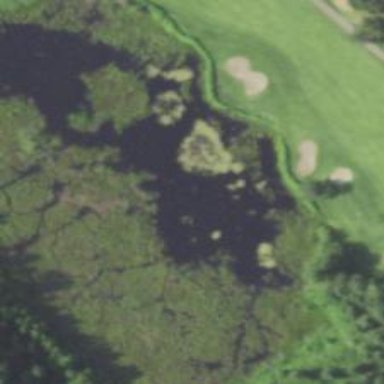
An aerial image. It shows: Picturesque scene of golf course with lateral water hazard.